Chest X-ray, PA view. Patient: 57 years old, sex M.
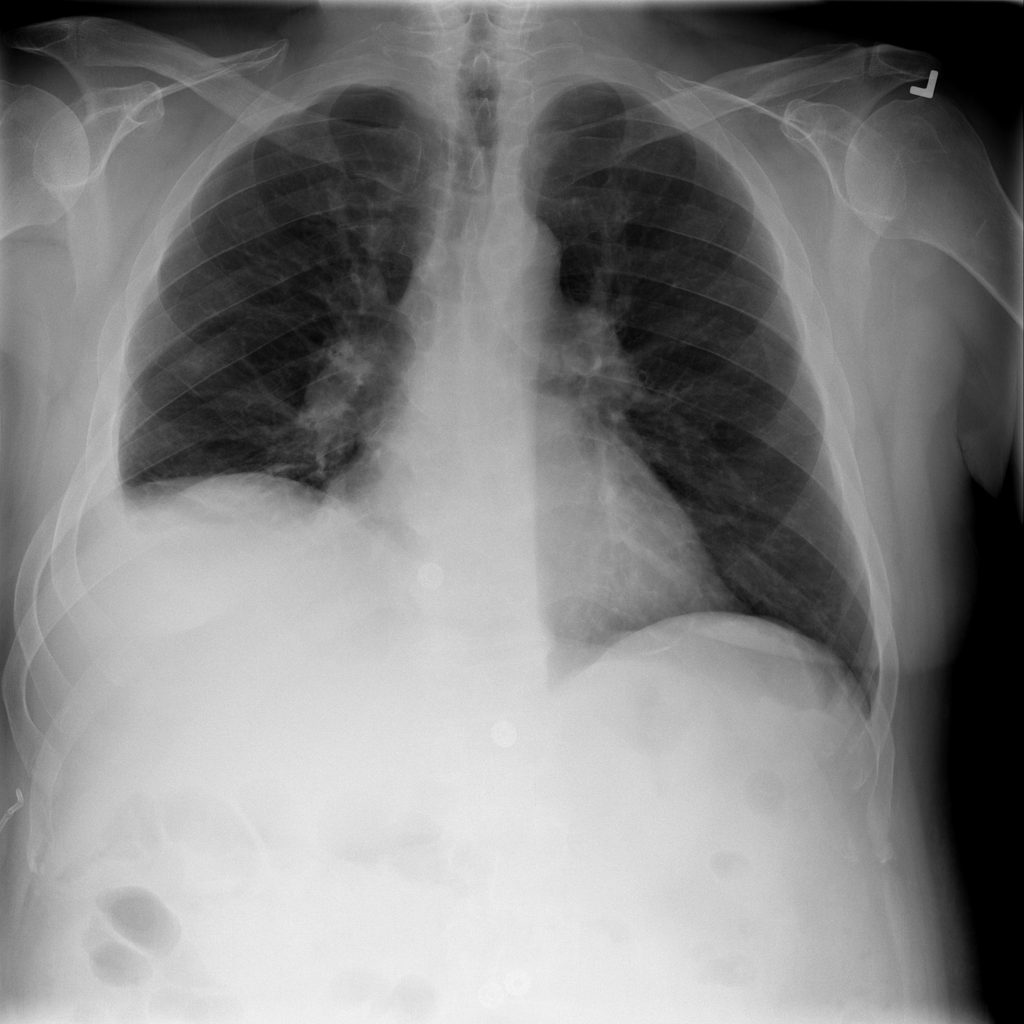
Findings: No Finding